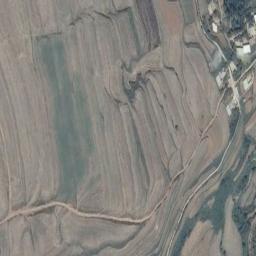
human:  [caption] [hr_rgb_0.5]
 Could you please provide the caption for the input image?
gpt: The bare and green terrace is next to some houses and trees .

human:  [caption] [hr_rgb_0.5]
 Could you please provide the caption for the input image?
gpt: There are many green plants on the terrace .

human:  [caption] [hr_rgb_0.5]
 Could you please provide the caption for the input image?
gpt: Most of the terraces are bare land .

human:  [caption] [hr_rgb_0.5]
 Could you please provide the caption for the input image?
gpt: A large layer of brown and green mixed terraces with several winding narrow paths .

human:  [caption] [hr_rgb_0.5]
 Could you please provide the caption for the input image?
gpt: There are some buildings beside the terraces .